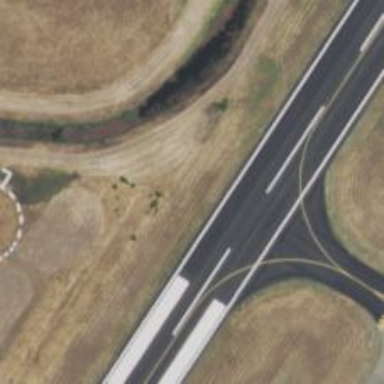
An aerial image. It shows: View of taxiway at the airport.